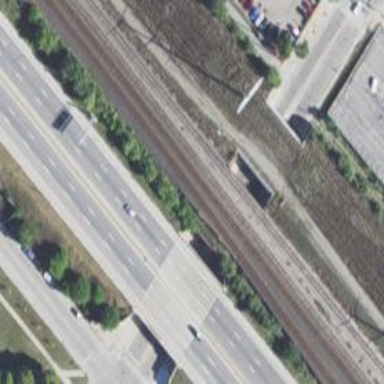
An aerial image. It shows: Railway bridge over siding rail track.